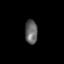
Tissue: skin
Cell type: Epithelial cells
Senescence score: 0.2674
Nuclear area (px): 294
Mean DAPI intensity: 100.384